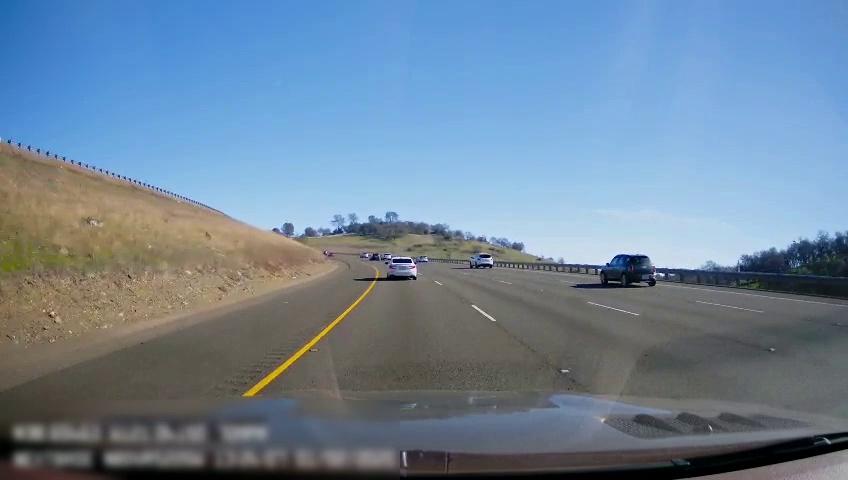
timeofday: Day
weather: Sunny
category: Drivable Space
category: Vehicles | Car
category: Vehicles | Car
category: Vehicles | SUV
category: Vehicles | SUV
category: Vehicles | Car
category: Vehicles | SUV
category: Lanes | Current Lane
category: Lanes | Current Lane
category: Lanes | Alternate Lane
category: Lanes | Alternate Lane
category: Lanes | Alternate Lane